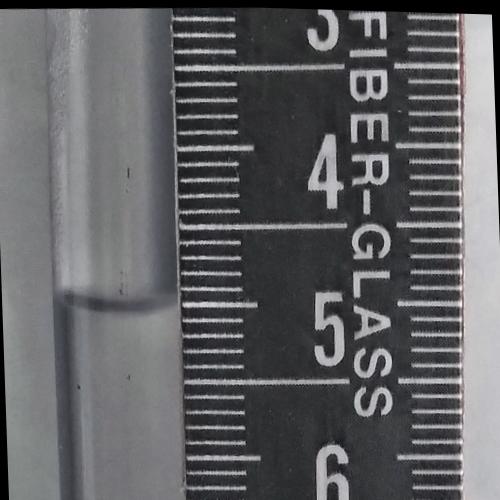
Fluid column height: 5.0 cm